Question: Here is the diagram which represents the structure of DAO Factory whose dataStorage is not going to be changed across the different versions:

My question is about the example of an implementation. Assume we have two different 'DAO's
'UserDAO'
'''
public interface UserDAO{
//CRUD operations and something else
}
'''
'PaymentsDAO'
'''
public interface PaymentsDAO{
//CRUD operations and something else
}
'''
Now we have two Implementations of the 'DAO's:
'UserDAOImpl'
'''
public interface UserDAOImpl{
DataSource dataSource;
//Implementation of the operations
}
'''
'PaymentsDAOImpl'
'''
public interface PaymentsDAOImpl{
DataSource dataSource;
//Implementation of the operations
}
'''
Now we're creating a new class, called 'DAOFactory':
'''
public abstract class DAOFactory{
UserDAO userDAO;
PaymentsDAO paymentsDAO;
public abstract getUserDAO();
public abstract getPaymentDAO();
}
'''
So, now if we have a BusinessObject, say PaymentService, we just add a DAOFactory as a field and use it right? But why do we ever need to incapsulate all 'DAO''s into a factory? Wouldn't it be more simple if we jsut added neccessary 'DAO'-objects as properties into the 'BusinessObject'?
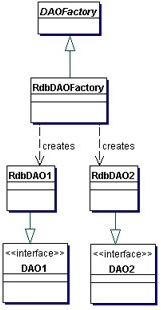
Answer: Using dependency injection, your service has minimal coupling and no knowledge of the dao factory.
'''
DaoFactory daoFactory = new RdbDaoFactory(dataSource);
myPaymentService.setUserDao(daoFactory.getUserDAO());
myPaymentService.setPaymentDao(daoFactory.getPaymentDAO());
'''
Encapsulating all the dao's into a factory gives you a central point for instantiating them, and is easily switched in future if your persistence layer changes.
Your last point about isn't it better to use Dao's in the business object (rather than factories) is correct, and I hope my example illustrates this for you.